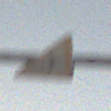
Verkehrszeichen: FlugbetriebLinks
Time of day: SunriseSunset
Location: Outdoor (Nature)
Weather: PartlyCloudy
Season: NotSpecified
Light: Natural